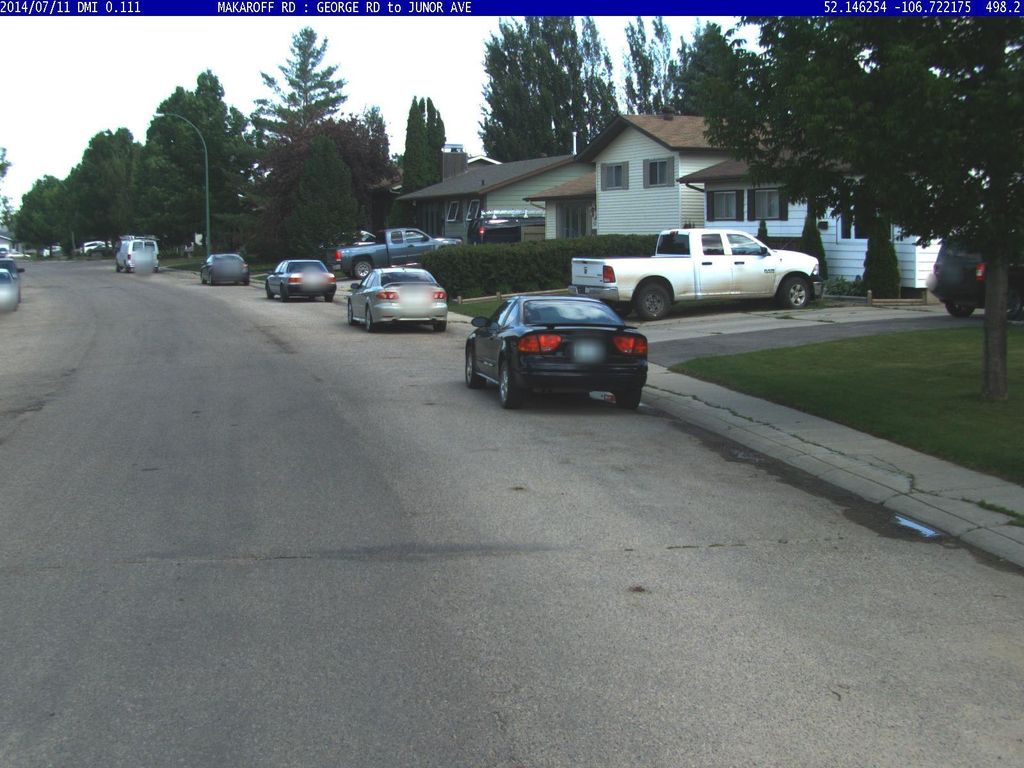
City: saskatoon